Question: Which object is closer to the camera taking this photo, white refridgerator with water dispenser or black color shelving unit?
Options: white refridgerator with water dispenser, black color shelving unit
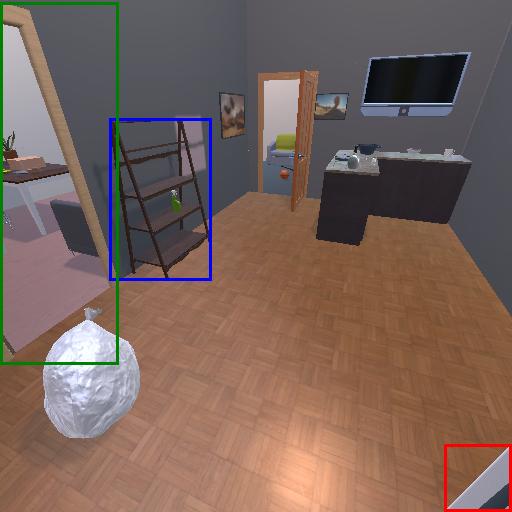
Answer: white refridgerator with water dispenser